Aerial crown-view tile of a tropical tree (Barro Colorado Island, Panama), acquired 20250317:
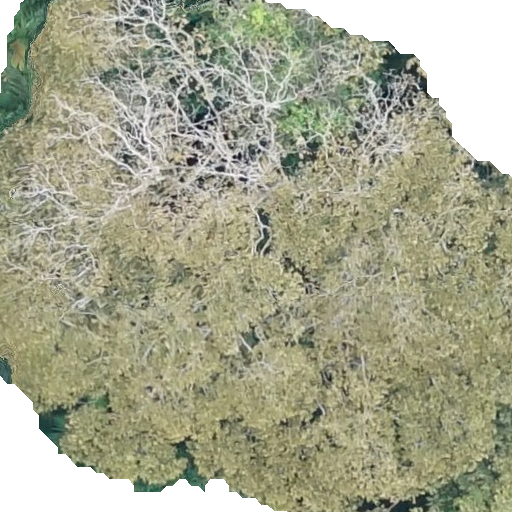
Species: Dipteryx oleifera
GBIF accepted scientific name: Dipteryx oleifera
Crown area: 418.158 m²